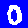
Digit: 0